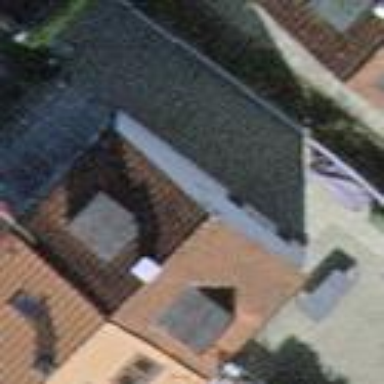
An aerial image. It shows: Building with tiled roof.